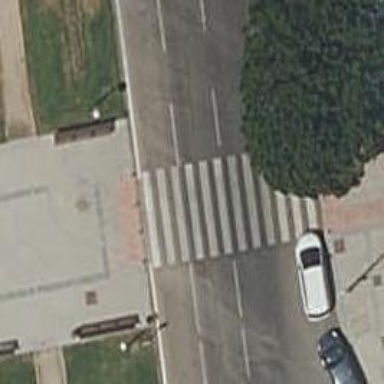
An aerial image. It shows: Uncontrolled zebra crossing on footway.